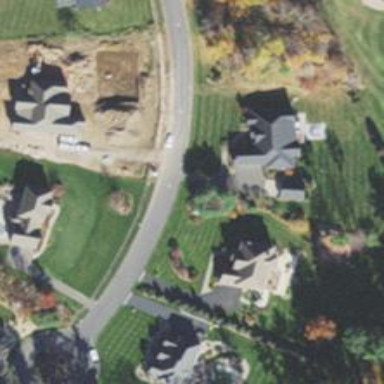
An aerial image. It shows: Driveway leading to service road.